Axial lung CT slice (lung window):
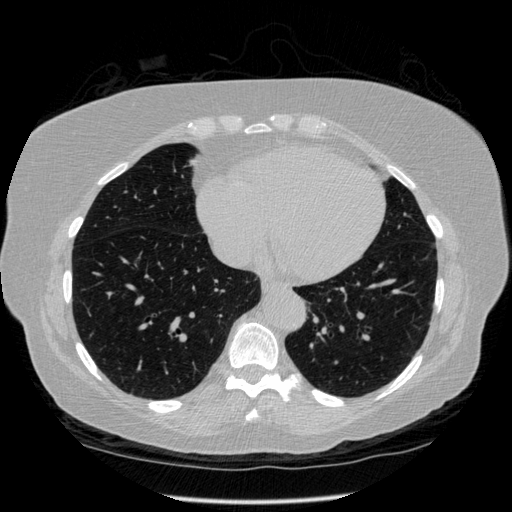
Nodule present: no